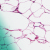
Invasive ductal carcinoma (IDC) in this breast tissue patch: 0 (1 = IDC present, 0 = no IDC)